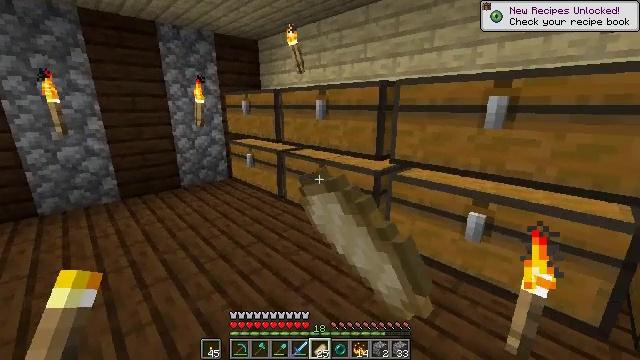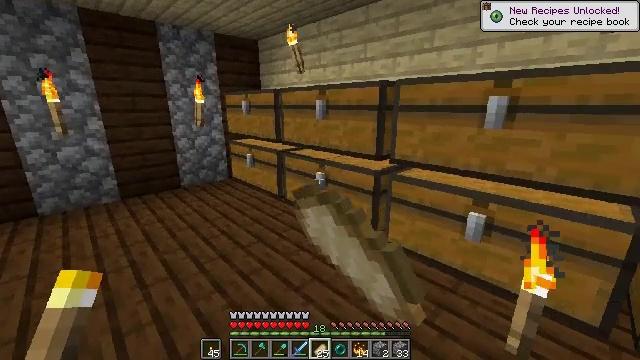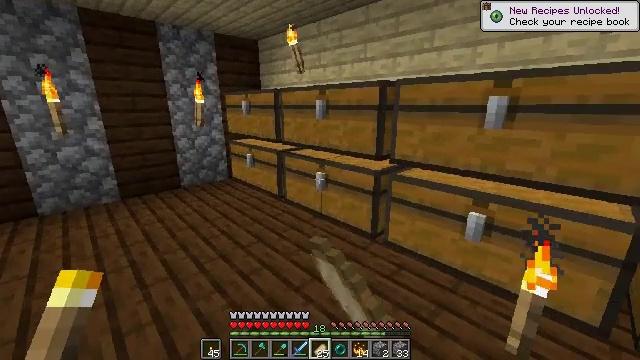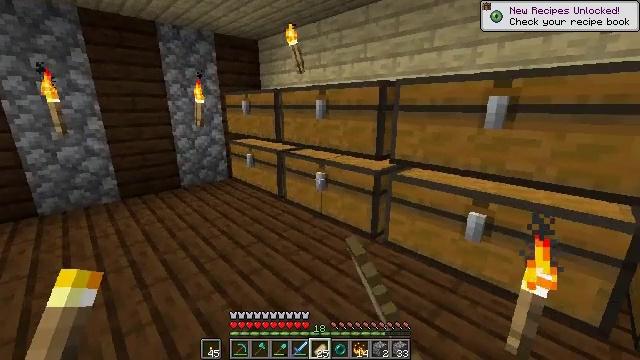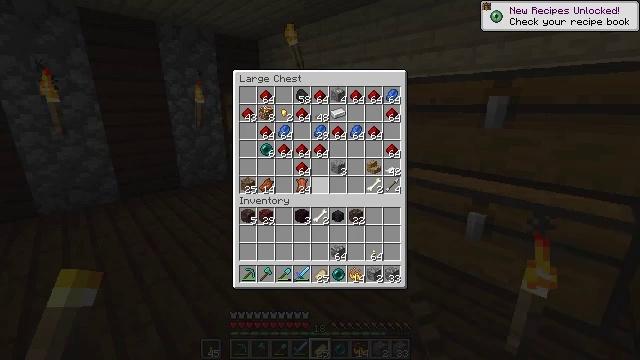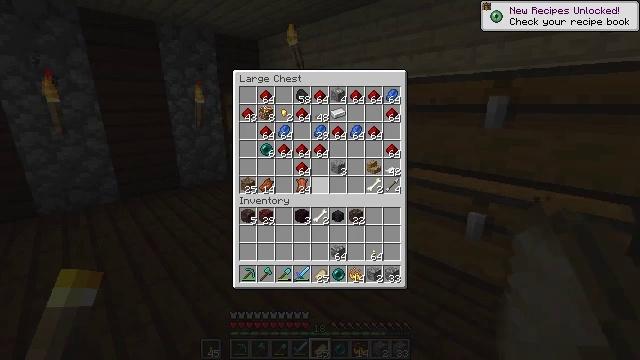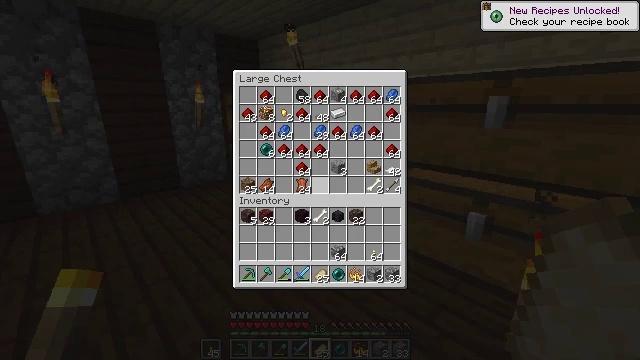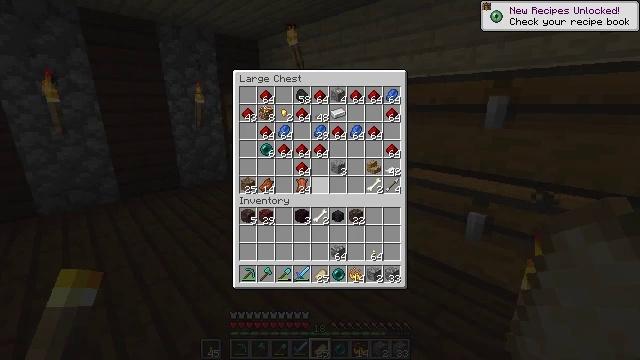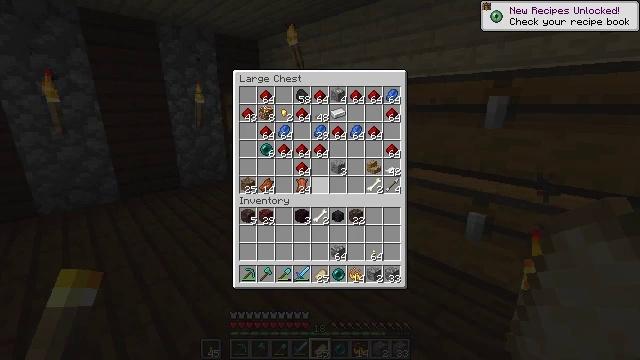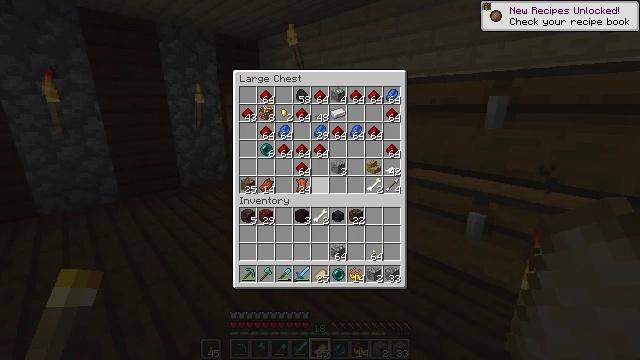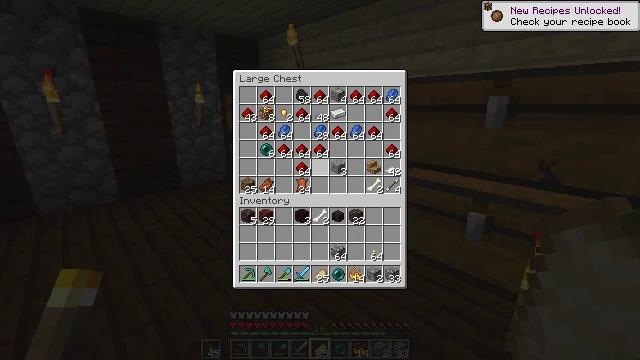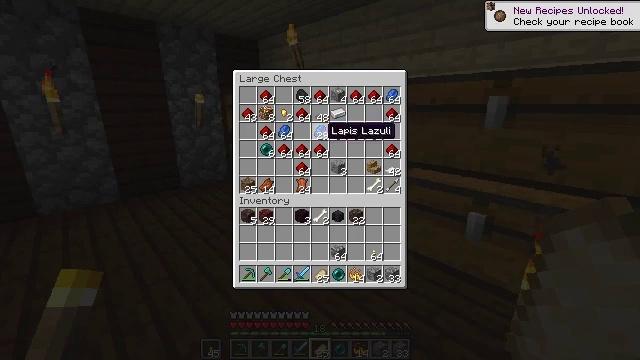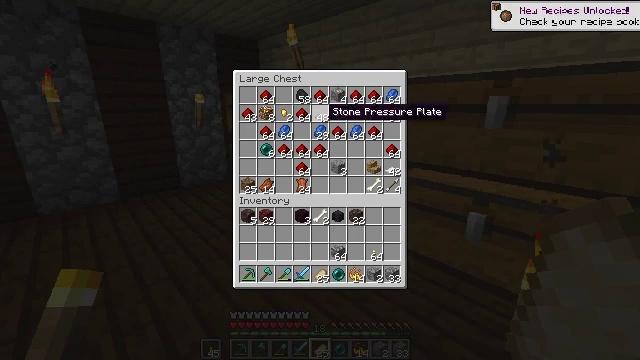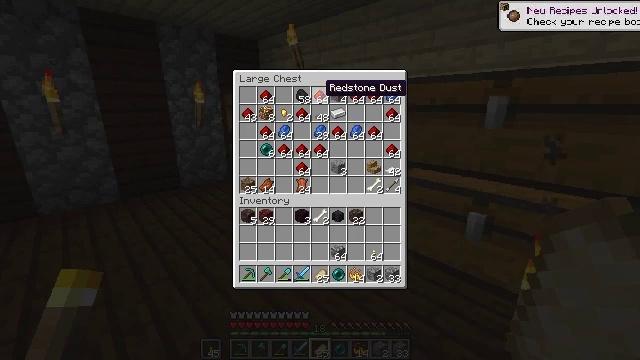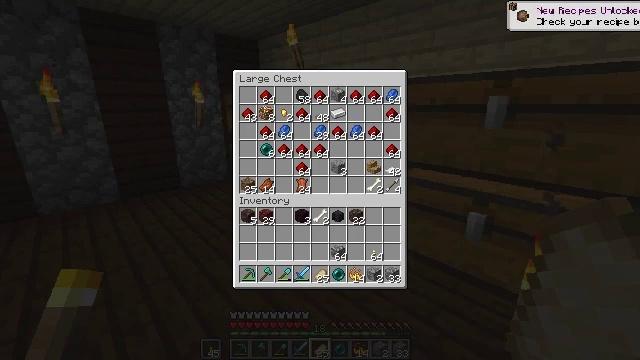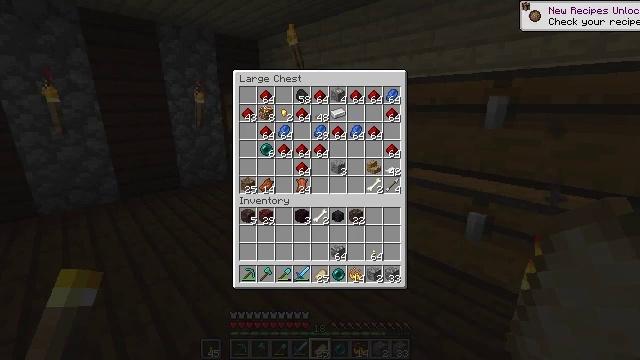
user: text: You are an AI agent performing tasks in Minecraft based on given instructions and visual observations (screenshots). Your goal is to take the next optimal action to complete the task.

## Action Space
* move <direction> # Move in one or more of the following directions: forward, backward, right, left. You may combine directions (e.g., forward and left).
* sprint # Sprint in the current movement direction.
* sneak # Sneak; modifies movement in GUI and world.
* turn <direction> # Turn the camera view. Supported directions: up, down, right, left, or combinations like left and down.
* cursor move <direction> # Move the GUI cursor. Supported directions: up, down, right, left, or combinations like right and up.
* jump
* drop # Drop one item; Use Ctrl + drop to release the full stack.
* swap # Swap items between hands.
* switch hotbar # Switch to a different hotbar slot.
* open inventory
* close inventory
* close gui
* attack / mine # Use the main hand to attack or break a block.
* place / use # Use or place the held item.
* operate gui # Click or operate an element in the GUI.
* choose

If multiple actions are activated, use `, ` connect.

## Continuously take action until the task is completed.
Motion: motion action
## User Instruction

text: Use an ender pearl and blaze powder to craft an ender eye.
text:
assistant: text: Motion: no_op
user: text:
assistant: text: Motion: no_op
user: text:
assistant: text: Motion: no_op
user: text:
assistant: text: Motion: open gui
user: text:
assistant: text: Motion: no_op
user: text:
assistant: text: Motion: no_op
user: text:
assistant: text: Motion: no_op
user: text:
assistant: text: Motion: no_op
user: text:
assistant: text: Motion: no_op
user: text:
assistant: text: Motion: cursor move up
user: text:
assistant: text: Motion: cursor move up
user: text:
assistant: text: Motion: cursor move up
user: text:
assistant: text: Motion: cursor move up
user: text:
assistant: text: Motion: cursor move up
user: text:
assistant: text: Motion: no_op
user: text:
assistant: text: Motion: no_op
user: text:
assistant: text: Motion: cursor move left and down
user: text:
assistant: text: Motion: cursor move left and down
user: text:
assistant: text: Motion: no_op
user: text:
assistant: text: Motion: cursor move left and down
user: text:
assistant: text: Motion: no_op
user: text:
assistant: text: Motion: sneak
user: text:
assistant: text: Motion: sneak
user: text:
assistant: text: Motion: sneak
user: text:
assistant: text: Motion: sneak, operate gui
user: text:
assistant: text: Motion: sneak
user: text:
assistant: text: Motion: sneak
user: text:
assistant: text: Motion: no_op
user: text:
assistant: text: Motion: no_op
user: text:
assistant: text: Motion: cursor move right